Interaction volume radius: 5 \u00c5
Interaction volume height: 35 \u00c5
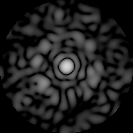
Disorder parameter: 0.8219